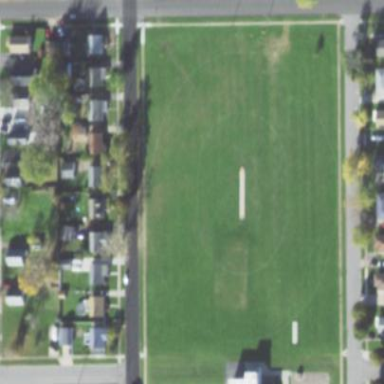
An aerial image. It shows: Grass pitch for cricket.